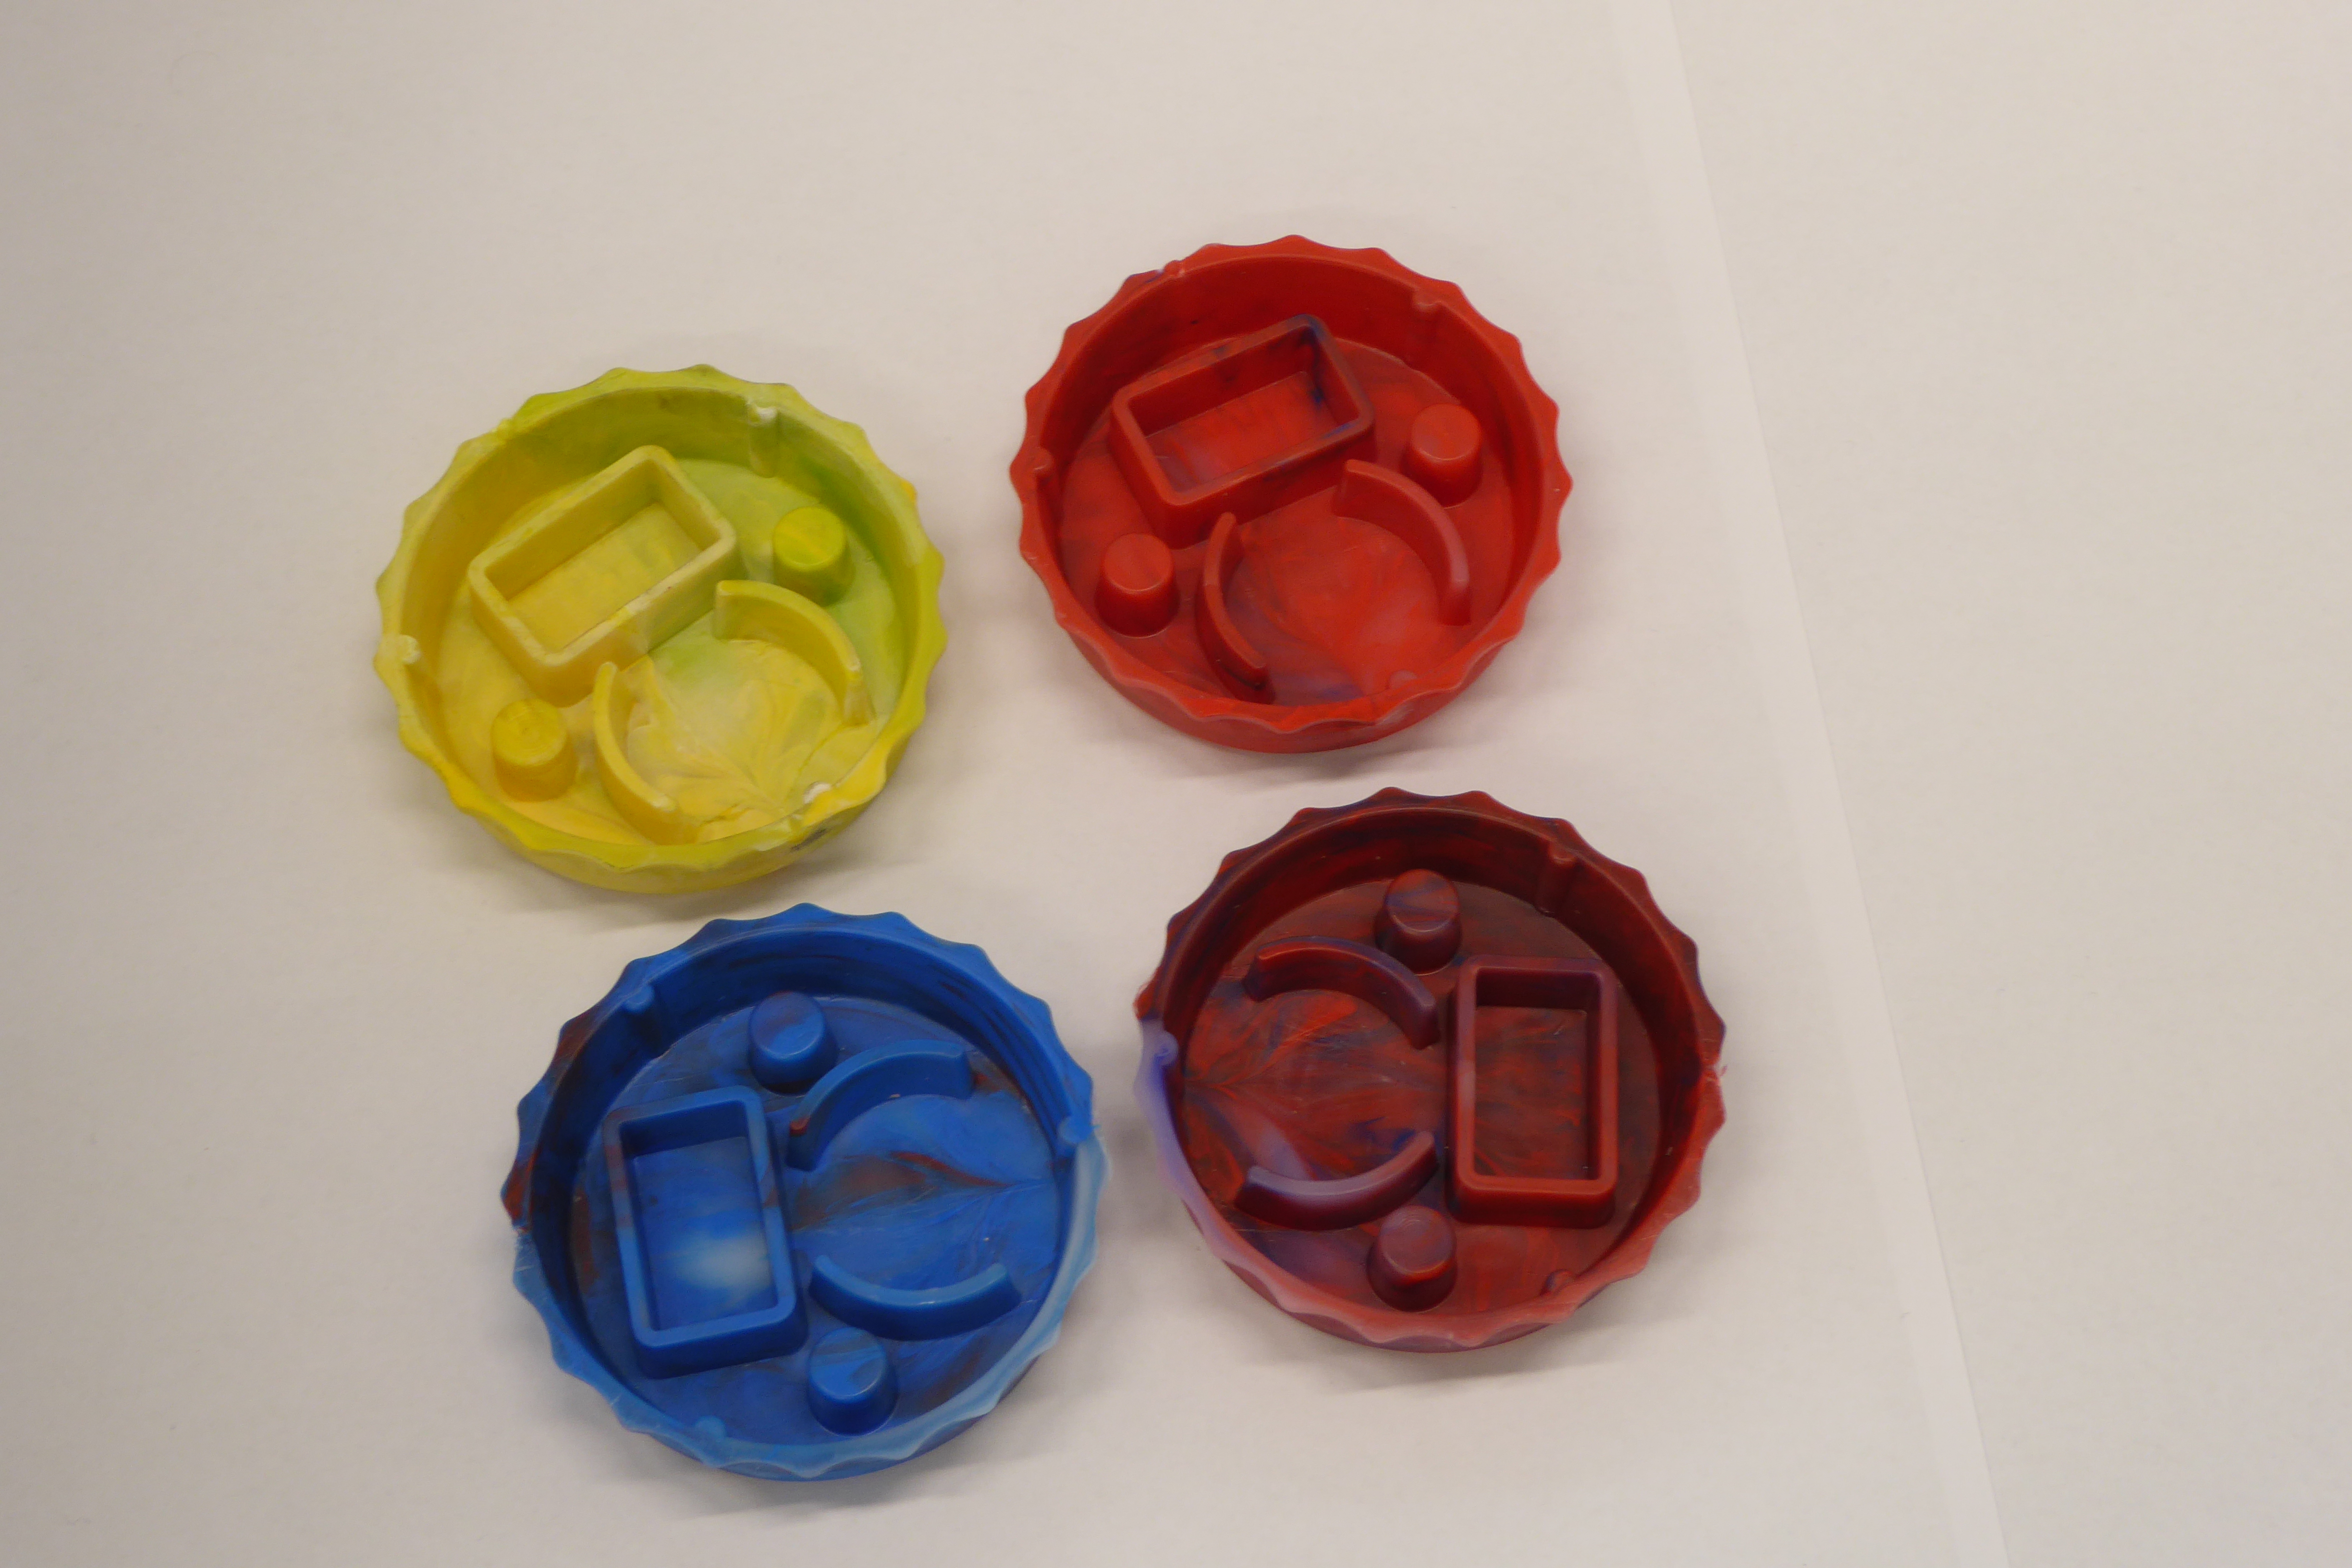
Label: Bottle Opener - Cover